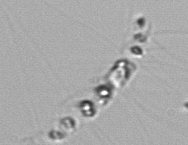
Label: Chaetoceros